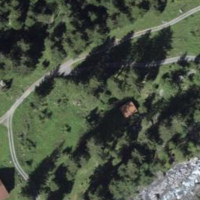
EUNIS habitat code: 43
Species observed at this site:
Papilio machaon
Fabriciana adippe
Aporia crataegi
Ononis spinosa
Campanula trachelium